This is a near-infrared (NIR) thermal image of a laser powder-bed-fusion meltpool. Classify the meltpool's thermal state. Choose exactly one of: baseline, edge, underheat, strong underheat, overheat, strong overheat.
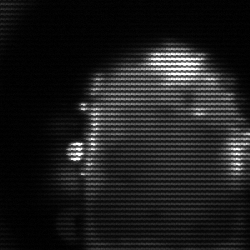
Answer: baseline